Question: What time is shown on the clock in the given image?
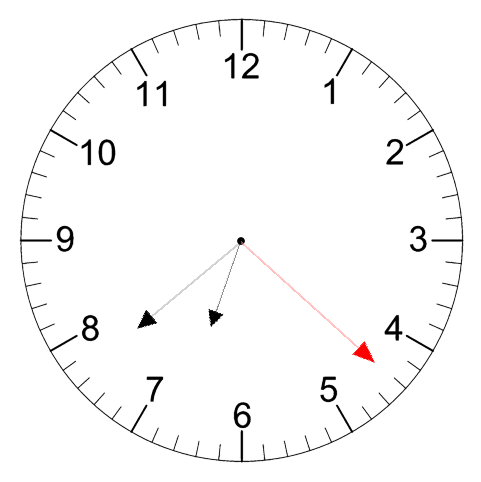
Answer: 06:38:22